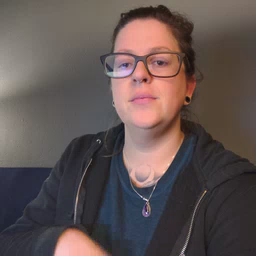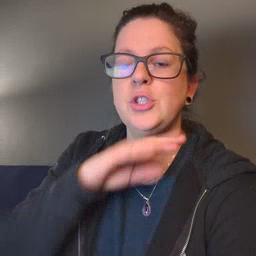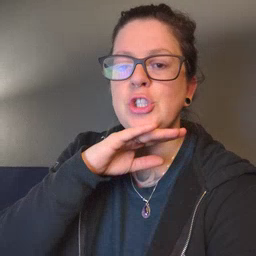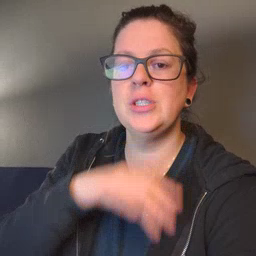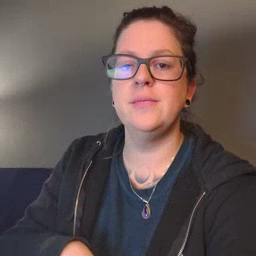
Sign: dirty